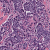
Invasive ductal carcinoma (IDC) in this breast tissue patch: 1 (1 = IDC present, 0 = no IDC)